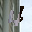
Label: 4